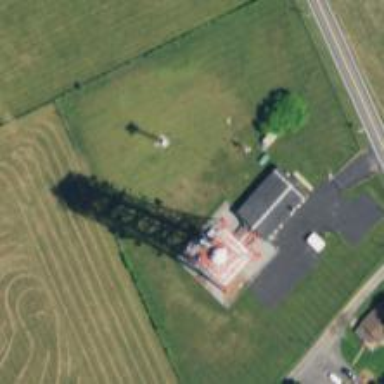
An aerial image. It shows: Mast structure.